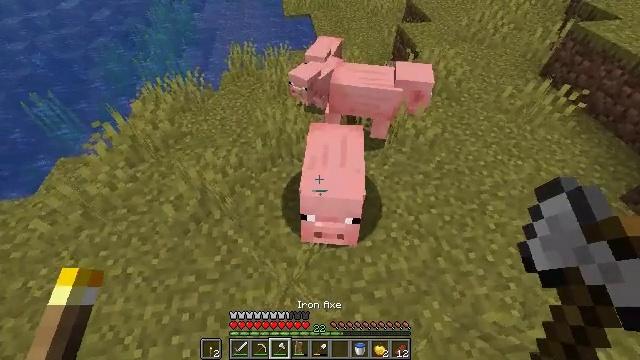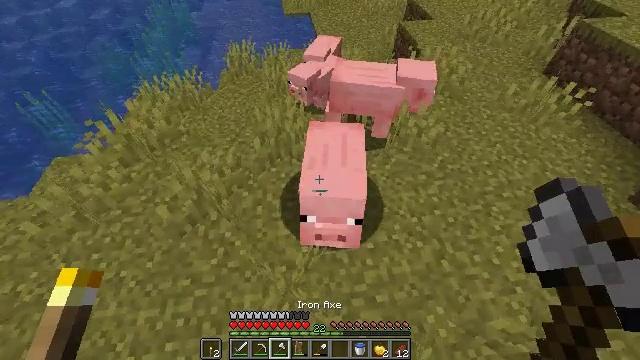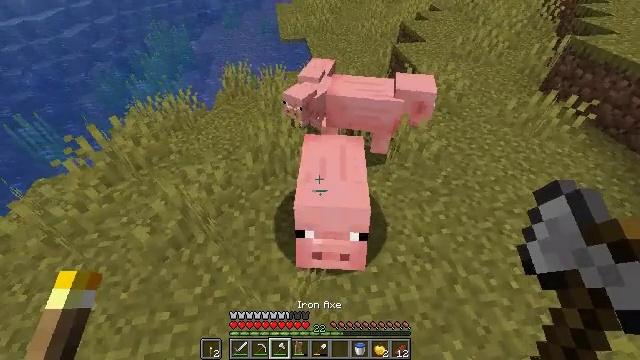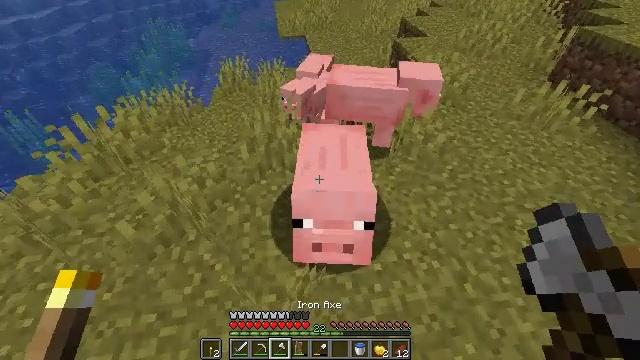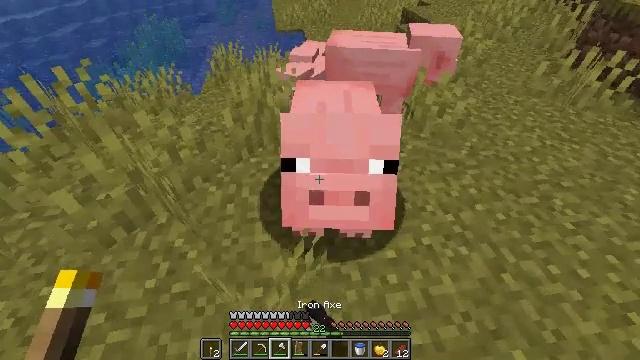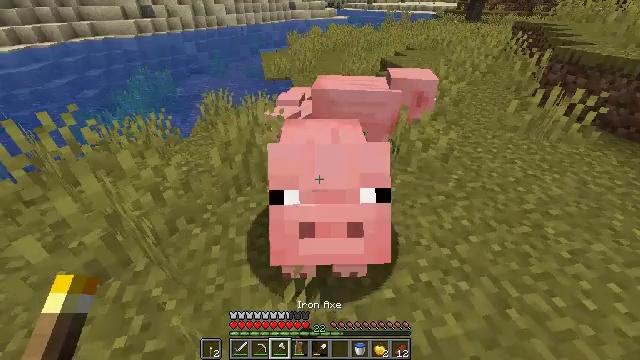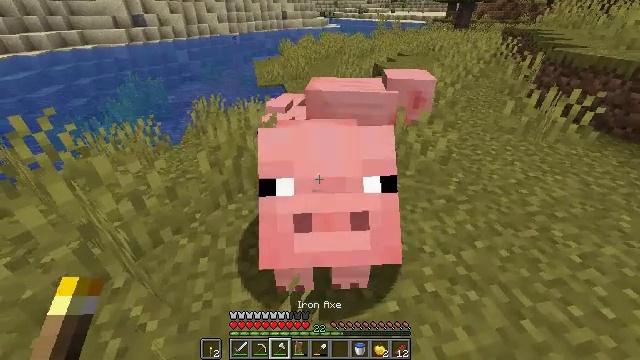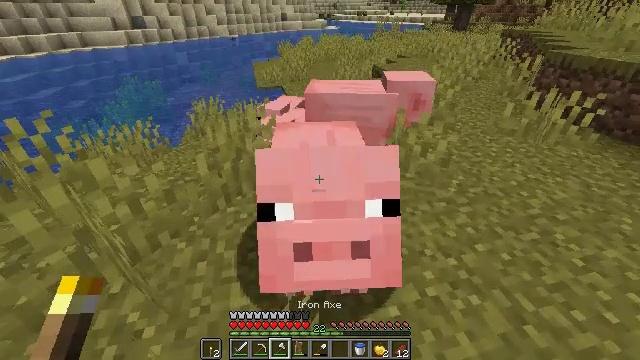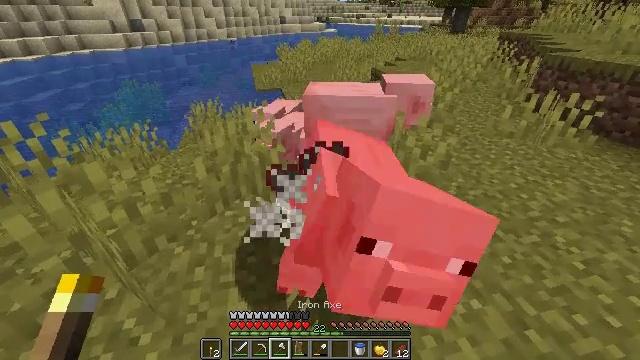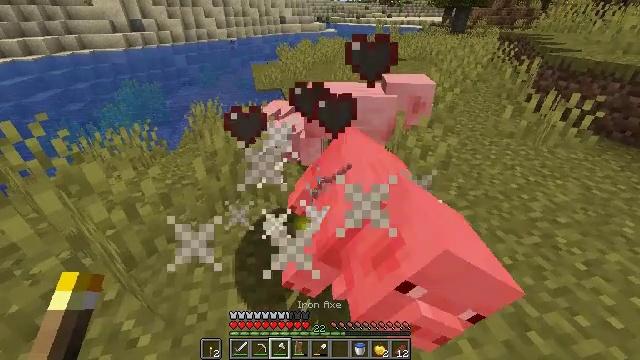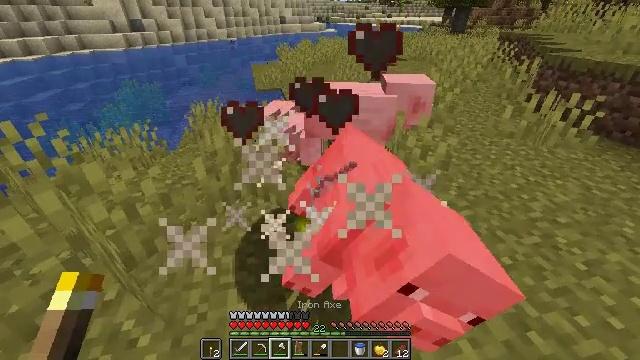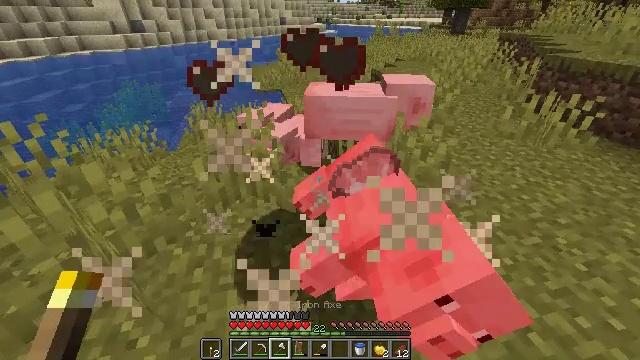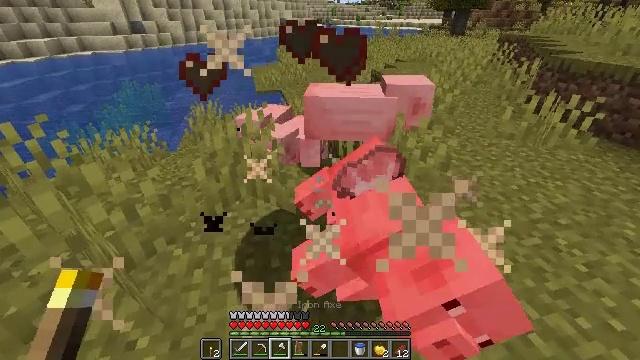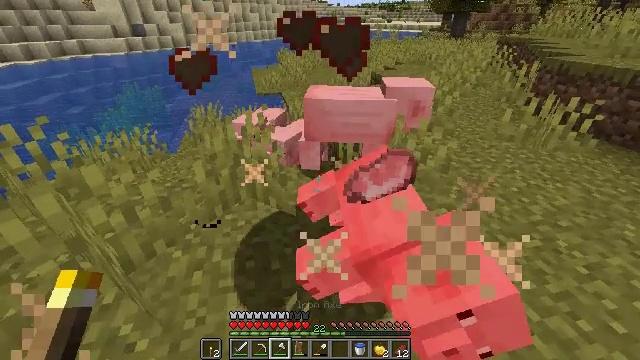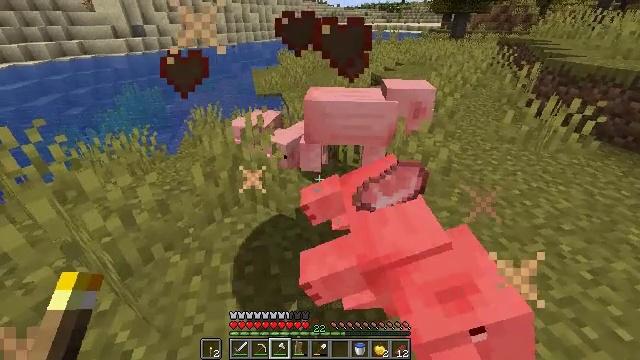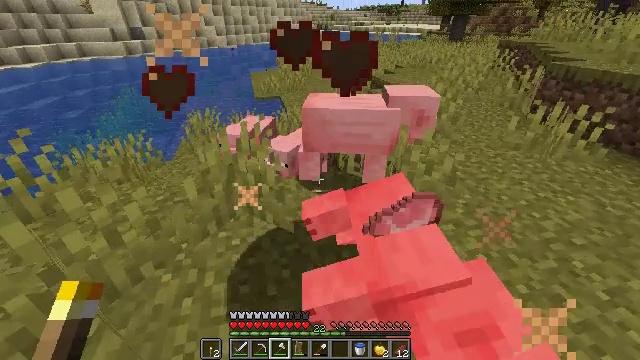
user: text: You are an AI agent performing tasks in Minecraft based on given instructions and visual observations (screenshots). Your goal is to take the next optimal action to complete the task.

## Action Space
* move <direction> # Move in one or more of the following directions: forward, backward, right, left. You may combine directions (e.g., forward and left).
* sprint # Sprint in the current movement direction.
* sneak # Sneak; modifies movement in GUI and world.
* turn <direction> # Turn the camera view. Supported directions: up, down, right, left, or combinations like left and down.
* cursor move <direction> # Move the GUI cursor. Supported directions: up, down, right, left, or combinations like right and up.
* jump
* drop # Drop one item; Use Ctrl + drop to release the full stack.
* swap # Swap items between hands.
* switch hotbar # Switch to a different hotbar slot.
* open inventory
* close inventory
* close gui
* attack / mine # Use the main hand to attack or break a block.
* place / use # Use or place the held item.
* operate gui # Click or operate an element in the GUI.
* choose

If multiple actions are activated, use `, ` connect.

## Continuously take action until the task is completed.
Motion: motion action
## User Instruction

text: Combat the pig.
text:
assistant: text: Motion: no_op
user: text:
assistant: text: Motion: turn up
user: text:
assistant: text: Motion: attack / mine
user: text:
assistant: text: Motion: turn up, attack / mine
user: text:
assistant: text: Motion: turn right and up
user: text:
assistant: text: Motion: turn right and up
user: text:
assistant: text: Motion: no_op
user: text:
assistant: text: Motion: no_op
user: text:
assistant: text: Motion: no_op
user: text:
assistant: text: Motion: no_op
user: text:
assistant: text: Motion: no_op
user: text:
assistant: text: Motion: no_op
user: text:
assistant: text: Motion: no_op
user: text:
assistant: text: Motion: move forward
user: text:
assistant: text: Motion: move forward
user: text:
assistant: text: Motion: move forward
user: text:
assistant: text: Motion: move forward
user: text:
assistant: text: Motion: move forward
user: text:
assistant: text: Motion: move forward
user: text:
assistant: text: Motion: move forward, turn right
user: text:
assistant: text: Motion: turn right and down
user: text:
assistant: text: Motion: turn right and down
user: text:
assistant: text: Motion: turn right and down, jump
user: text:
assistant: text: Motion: turn down, jump
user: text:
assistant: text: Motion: move forward, turn down, jump
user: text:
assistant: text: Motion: move forward, jump
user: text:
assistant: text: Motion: move forward, jump
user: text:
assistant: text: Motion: move forward
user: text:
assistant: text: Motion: move forward
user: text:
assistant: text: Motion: move forward, turn left